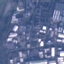
Label: Industrial